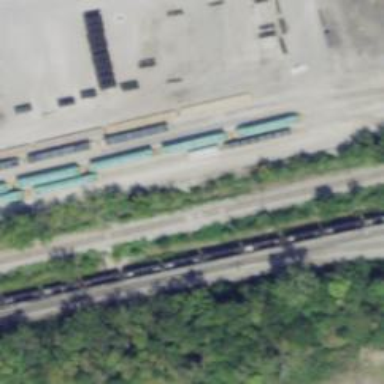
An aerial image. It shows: Railway yard used for servicing trains.